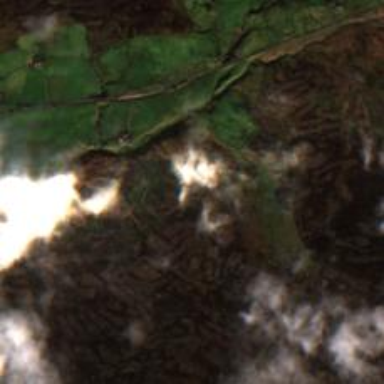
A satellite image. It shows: Landscape featuring fell.